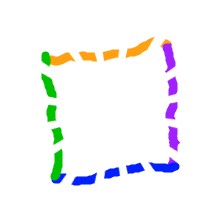
Shape: square